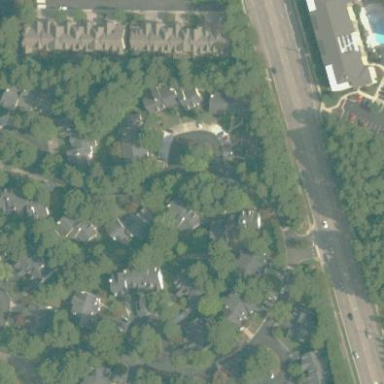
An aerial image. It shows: Residential neighbourhood.